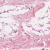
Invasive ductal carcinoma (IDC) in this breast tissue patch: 0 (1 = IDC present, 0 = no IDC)